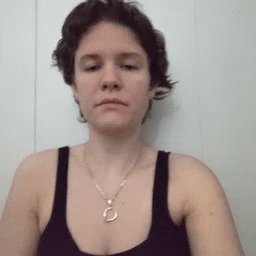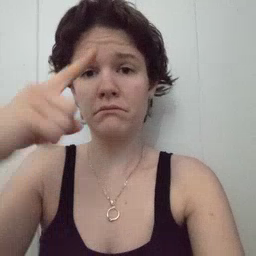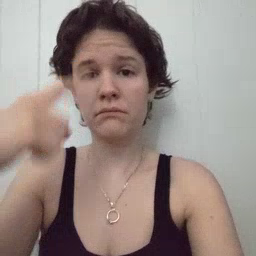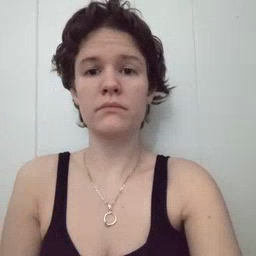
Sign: for